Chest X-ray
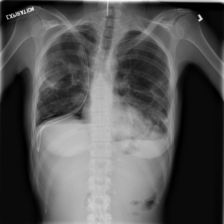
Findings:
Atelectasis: negative
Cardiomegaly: negative
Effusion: negative
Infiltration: negative
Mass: negative
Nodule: negative
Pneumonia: negative
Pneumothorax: positive
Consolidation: negative
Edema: negative
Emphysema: negative
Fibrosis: negative
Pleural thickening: negative
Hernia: negative